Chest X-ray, AP view. Patient: 62 years old, sex M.
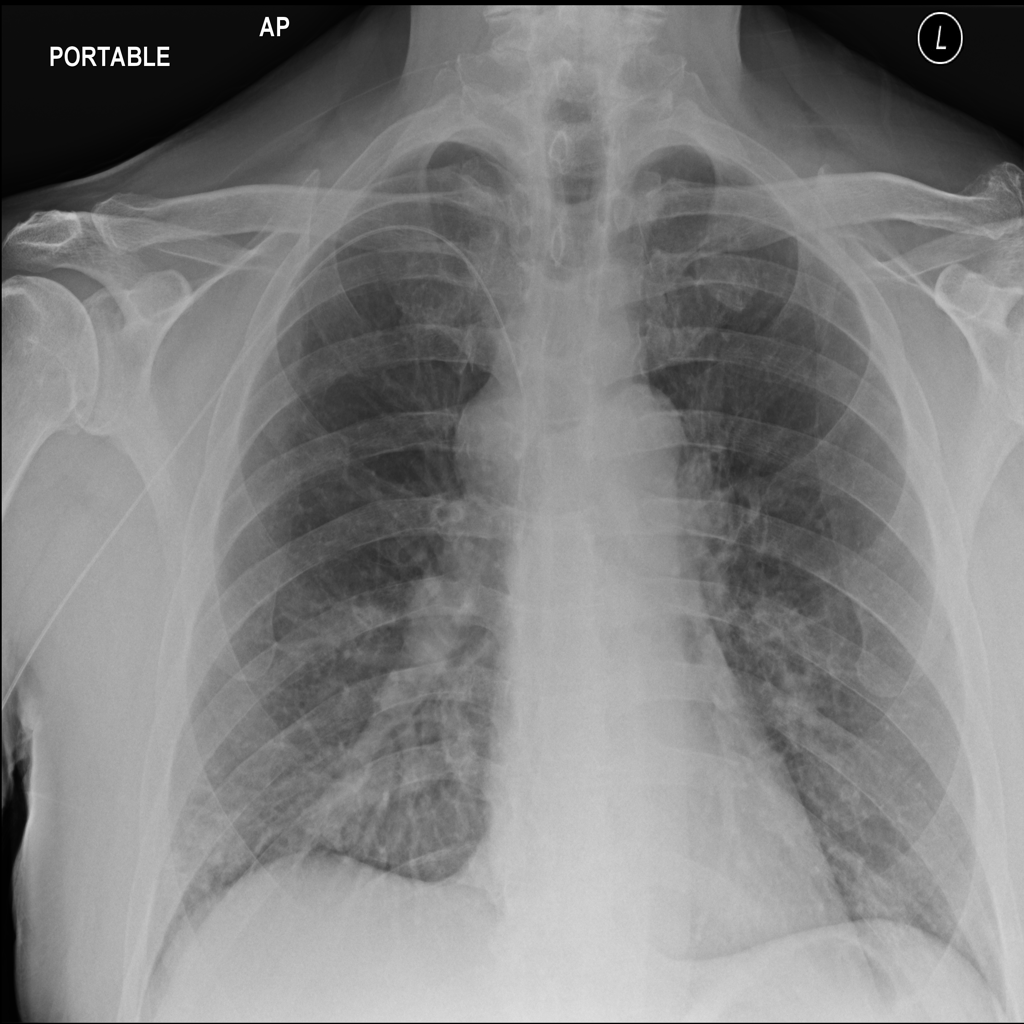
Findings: Infiltration, Nodule